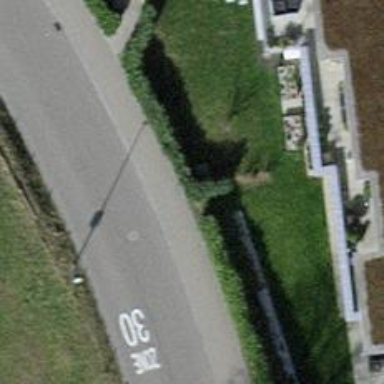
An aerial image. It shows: Hedge acting as barrier.